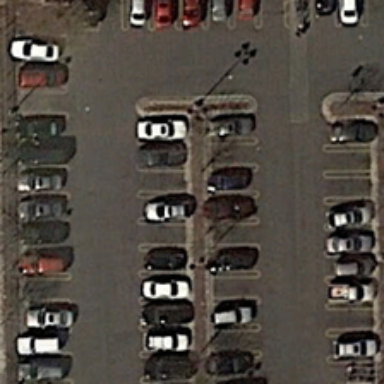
Many cars are parked in a parking lot near several sparse trees .